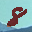
Label: 8